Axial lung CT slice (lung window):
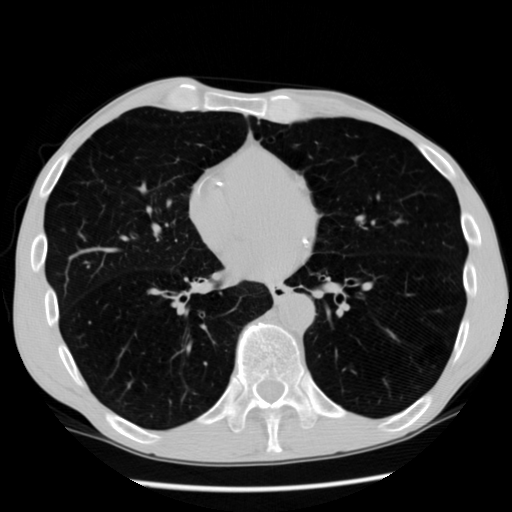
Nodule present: no